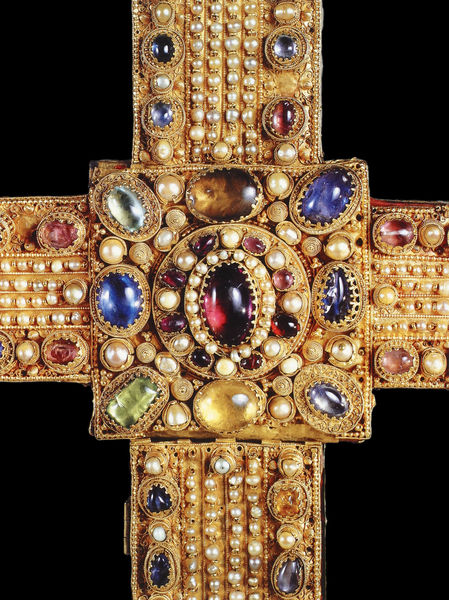
Titel: Reichskreuz des Heiligen Römischen Reiches
Institution: Wien, Schatzkammer
Schlagwörter: schmuck, gold, edelsteine, perle, perlen, rokoko, metall, kreuz, kristall, edelstein, opal, fassung, rubin, pierre, pierres, bijou, mittelater, smaragd, goldschmiedearbeit, cabochon, rundschliff, zargenfassung, krabbenfassung, precieus, precieux, precieu, goldschmiedkunst